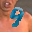
Label: 9